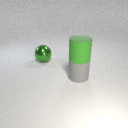
large green rubber cylinder above large gray rubber cylinder